Question: Tried both <URL> but failed, and I just wanna make the left region lay out like below. Any hints?

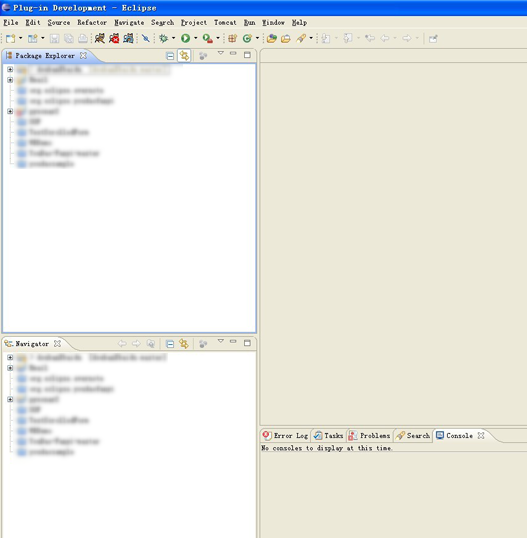
Answer: Finally I've found a declarative way to handle this
(which is inspired by the layout of Eclipse internal 'CVS Repositories Exploring perspective' and decompiled its source code)
'plugin.xml'
'<!-- ************** Perspective Extensions START **************** --> <extension point="org.eclipse.ui.perspectiveExtensions"> <perspectiveExtension targetID="$YOUR_PERSPECTIVE_ID$"> <view closeable="false" id="$BOTTOM_VIEW_ID$" moveable="false" ratio="0.6" relationship="bottom" relative="$TOP_VIEW_ID$" showTitle="true" standalone="true"> </view> </perspectiveExtension> </extension>'